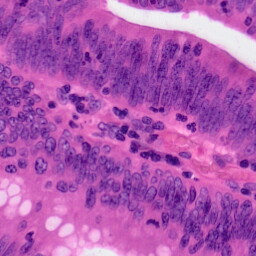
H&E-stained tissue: Colon